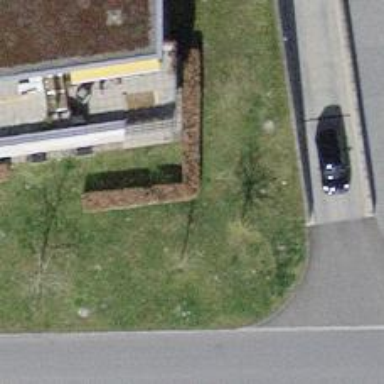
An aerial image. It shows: Hedge barrier.